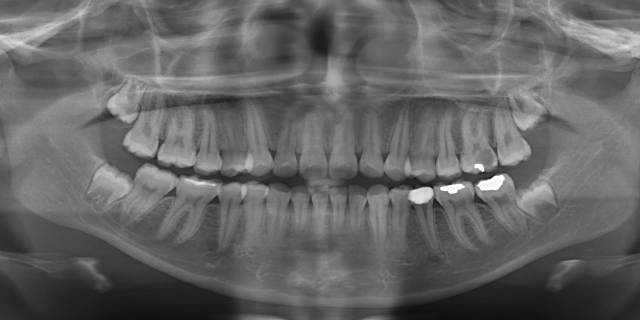
adult